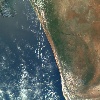
Label: water